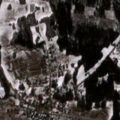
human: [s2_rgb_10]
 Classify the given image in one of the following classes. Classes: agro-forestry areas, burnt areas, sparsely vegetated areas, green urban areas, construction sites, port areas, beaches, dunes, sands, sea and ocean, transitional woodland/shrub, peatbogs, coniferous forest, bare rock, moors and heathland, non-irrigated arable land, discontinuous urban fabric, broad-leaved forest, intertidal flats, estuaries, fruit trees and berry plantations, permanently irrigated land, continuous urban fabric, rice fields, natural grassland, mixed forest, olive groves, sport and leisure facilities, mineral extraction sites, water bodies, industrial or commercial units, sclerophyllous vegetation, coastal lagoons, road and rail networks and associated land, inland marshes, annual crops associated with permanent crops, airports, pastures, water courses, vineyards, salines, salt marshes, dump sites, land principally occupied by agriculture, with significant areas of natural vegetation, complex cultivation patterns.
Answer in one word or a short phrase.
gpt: discontinuous urban fabric, complex cultivation patterns, land principally occupied by agriculture, with significant areas of natural vegetation, broad-leaved forest, mixed forest